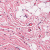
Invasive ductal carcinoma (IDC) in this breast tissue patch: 0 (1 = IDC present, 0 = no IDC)